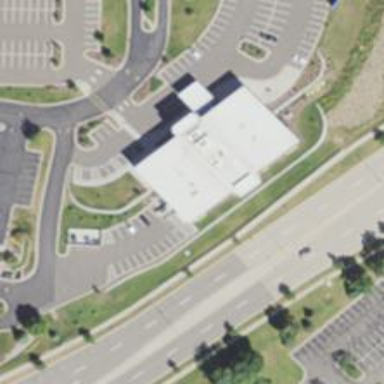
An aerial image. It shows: Clinic building providing healthcare services.